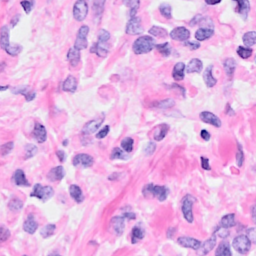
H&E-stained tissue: Breast